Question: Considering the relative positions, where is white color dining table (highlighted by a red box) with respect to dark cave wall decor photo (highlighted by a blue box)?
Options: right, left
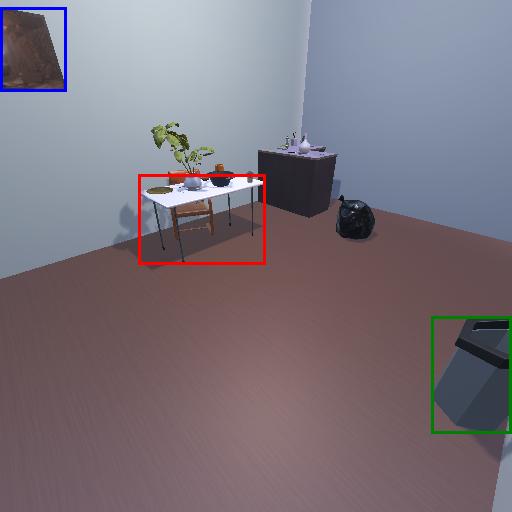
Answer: right